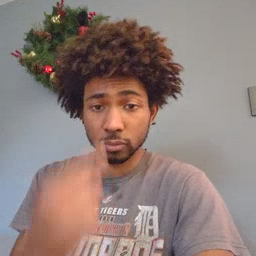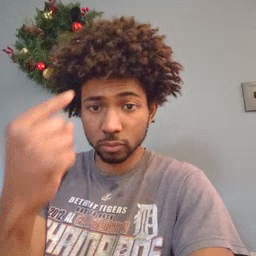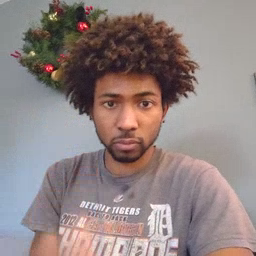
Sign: penny